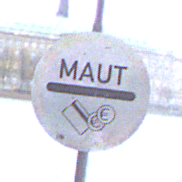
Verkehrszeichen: MautflichtigeStrecke
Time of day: MorningAfternoon
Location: Outdoor (Urban)
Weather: Overcast
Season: NotSpecified
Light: Natural